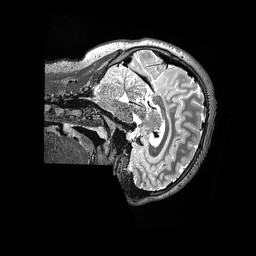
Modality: T2w
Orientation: sagittal
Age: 15
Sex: male
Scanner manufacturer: siemens
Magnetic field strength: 3 T
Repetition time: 3.2 s
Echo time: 0.564 s